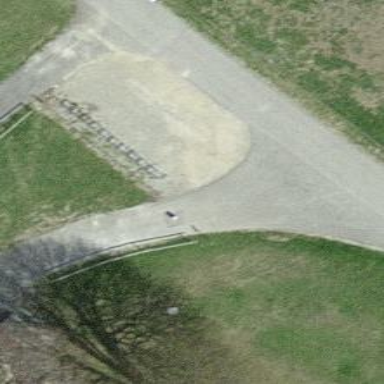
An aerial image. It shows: Bollard barrier.